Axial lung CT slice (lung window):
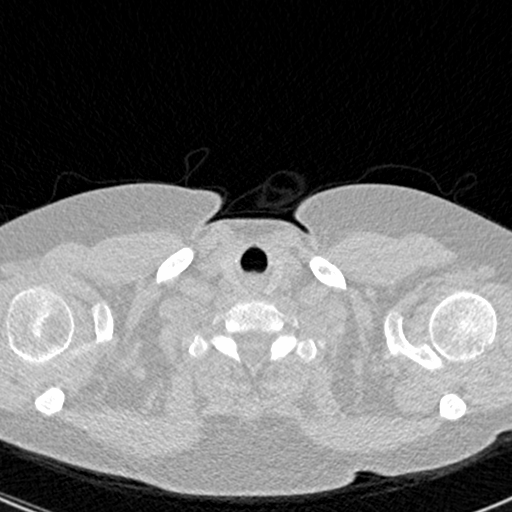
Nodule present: no